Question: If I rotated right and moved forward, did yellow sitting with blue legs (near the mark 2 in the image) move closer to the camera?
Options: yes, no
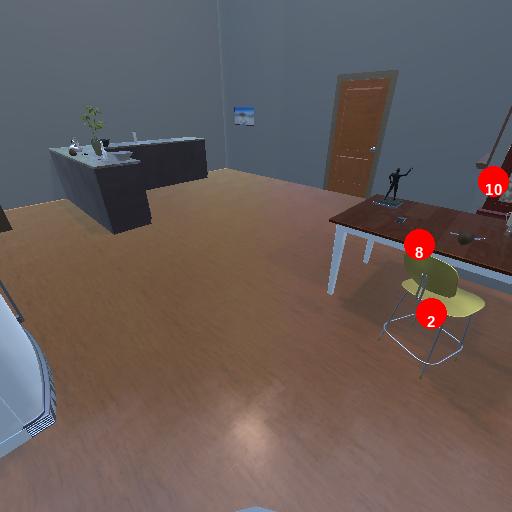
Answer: yes